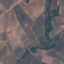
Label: PermanentCrop